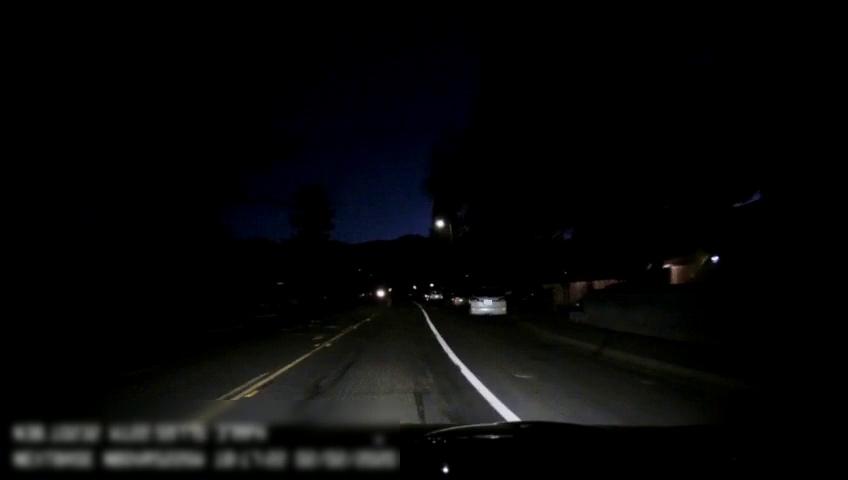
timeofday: Night
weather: Other
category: Drivable Space
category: Vehicles | SUV
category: Vehicles | Car
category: Vehicles | Car
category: Lanes | Alternate Lane
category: Lanes | Alternate Lane